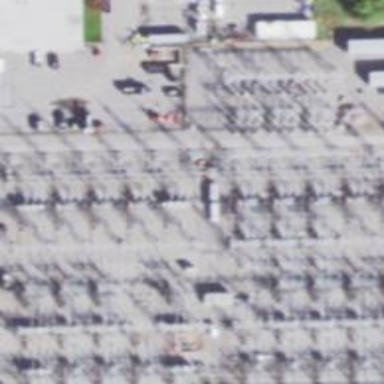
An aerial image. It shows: Switch used for power control.